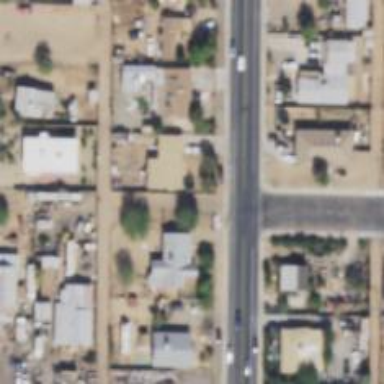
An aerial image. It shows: Alley classified as service road.